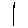
Label: line